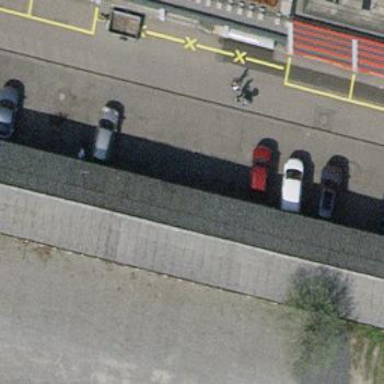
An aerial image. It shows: Group of garages.